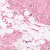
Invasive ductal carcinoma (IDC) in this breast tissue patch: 0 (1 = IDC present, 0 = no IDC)